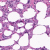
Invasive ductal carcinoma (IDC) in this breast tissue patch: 0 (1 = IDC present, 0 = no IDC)